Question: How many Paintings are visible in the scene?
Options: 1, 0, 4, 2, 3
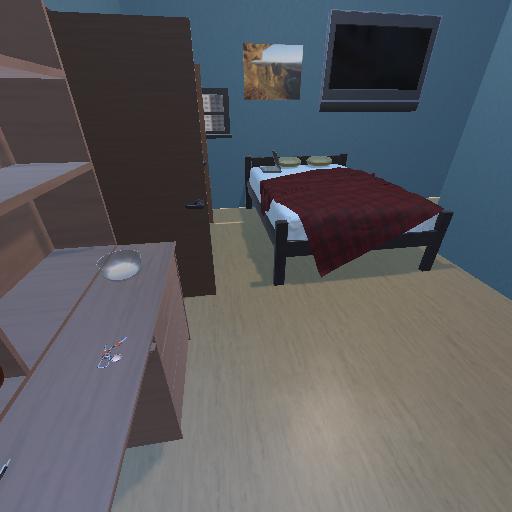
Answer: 1